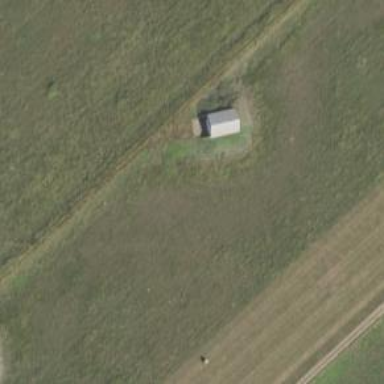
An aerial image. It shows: Military bunker for protection and defense.